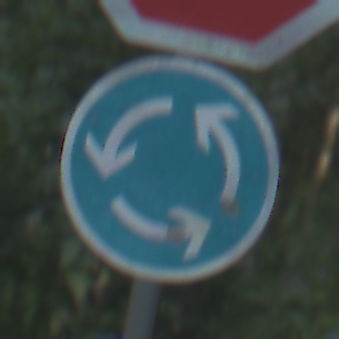
Verkehrszeichen: Kreisverkehr
Zusatzzeichen oben: Stop
Umgebung: Outdoor, Nature
Tageszeit: MorningAfternoon
Wetter: Clear
Licht: Natural
Jahreszeit: NotSpecified
Kontrast: LowContrast